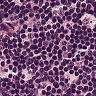
Metastatic tissue present: no